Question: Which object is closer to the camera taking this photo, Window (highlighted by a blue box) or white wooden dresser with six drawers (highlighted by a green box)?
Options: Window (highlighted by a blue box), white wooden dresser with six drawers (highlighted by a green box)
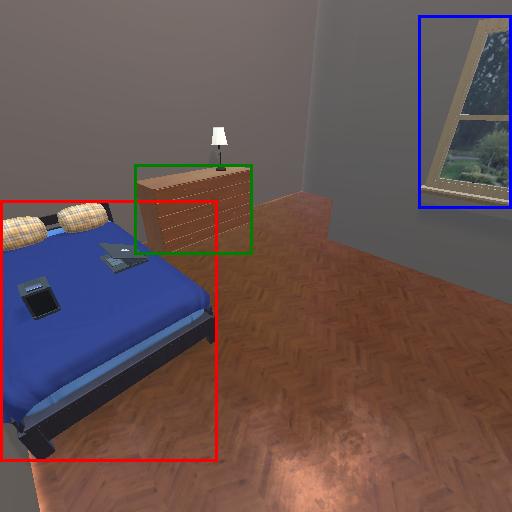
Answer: Window (highlighted by a blue box)